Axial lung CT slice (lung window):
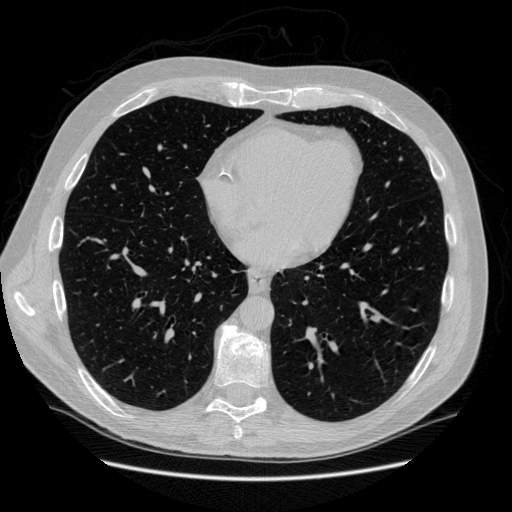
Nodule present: no